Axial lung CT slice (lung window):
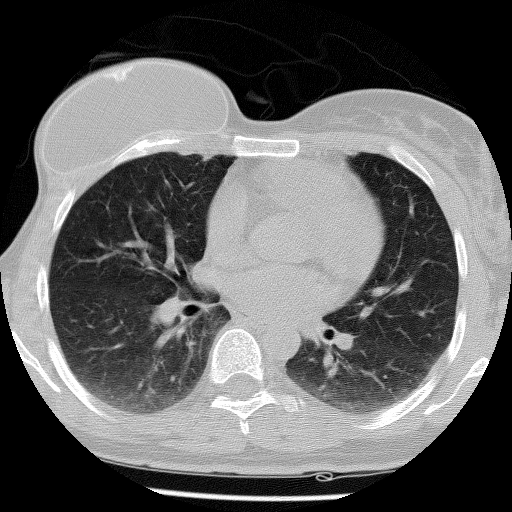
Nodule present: no